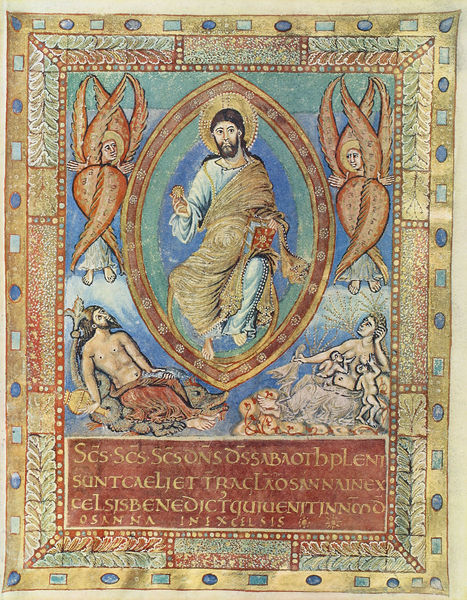
Titel: Sakramentar (Fragment) aus Metz
Künstler: Karl der Kahle
Institution: Paris, Bibliothèque Nationale
Schlagwörter: blau, flügel, hand, kopf, mann, grün, menschen, busen, haar, mund, nase, rot, tuch, bart, augen, bibel, rahmen, auge, gewand, gold, sitzend, ohren, kinder, engel, schrift, figuren, bordüre, palme, adam, eva, buch, vergoldet, text, heiligenschein, christus, jesus, miniatur, latein, lateinisch, mandorla, säugen, buchmalerei, lapislazuli, illumination, ensch